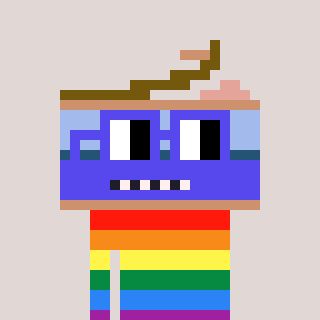
a pixel art character with square blue glasses, a canned ham-shaped head and a grayscale-colored body on a warm background